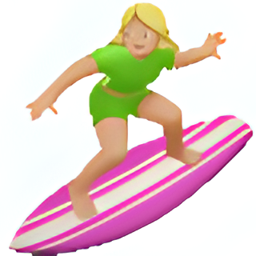
Name: woman surfing type 3
Emoji: 🏄🏼‍♀️
Group: People & Body
Sub-group: person-sport